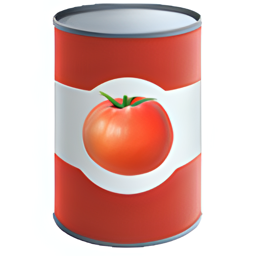
Name: canned food
Emoji: 🥫
Group: Food & Drink
Sub-group: food-prepared